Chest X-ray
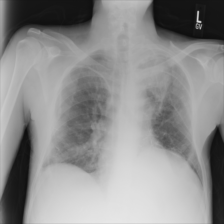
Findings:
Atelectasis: positive
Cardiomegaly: negative
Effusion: negative
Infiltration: negative
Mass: negative
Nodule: negative
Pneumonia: negative
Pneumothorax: negative
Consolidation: negative
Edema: negative
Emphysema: negative
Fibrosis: negative
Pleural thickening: positive
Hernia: negative